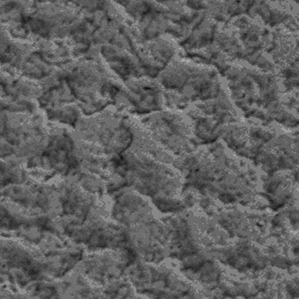
Label: frost